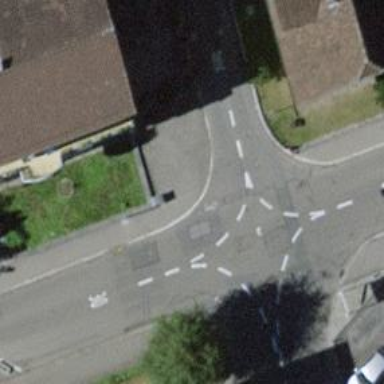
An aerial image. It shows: Kerb serving as barrier.